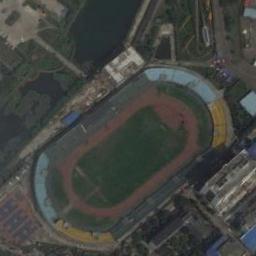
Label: stadium